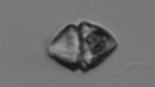
Label: Gyrodinium